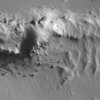
Label: not_dusty